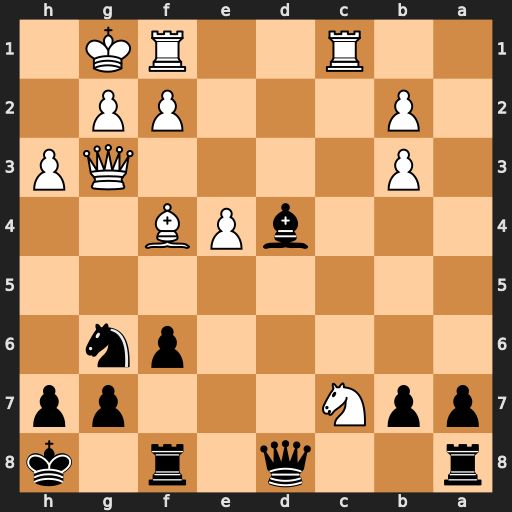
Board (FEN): r2q1r1k/ppN3pp/5pn1/8/3bPB2/1P4QP/1P3PP1/2R2RK1
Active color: b
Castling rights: -
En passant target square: -
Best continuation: Nxf4 Qxf4 Be5 Qg4 f5